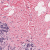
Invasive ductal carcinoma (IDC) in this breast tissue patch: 0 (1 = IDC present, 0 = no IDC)